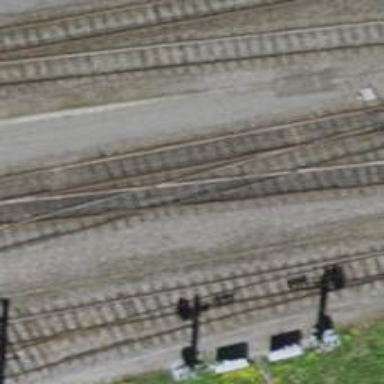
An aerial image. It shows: Railway crossing.